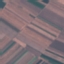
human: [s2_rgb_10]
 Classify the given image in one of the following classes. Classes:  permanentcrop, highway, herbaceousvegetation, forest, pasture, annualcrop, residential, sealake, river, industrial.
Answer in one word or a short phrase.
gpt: AnnualCrop